Field crop: maize
Growth stage: 2
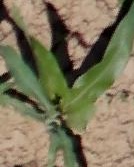
Species: maize